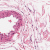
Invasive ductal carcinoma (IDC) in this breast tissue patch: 0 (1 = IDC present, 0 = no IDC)